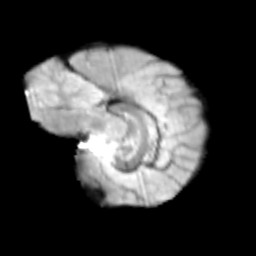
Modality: T2w
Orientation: sagittal
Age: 10
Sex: female
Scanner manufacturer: siemens
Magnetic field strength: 3 T
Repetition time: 3.8 s
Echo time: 0.07 s